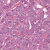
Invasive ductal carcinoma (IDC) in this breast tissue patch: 1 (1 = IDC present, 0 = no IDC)